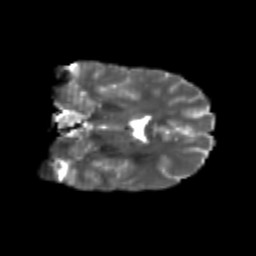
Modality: T2w
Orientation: coronal
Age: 23
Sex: male
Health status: healthy
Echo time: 0.074 s